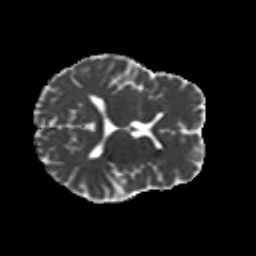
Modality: MD
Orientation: axial
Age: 34
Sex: female
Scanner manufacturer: siemens
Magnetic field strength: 3 T
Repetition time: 8.6 s
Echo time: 0.095 s